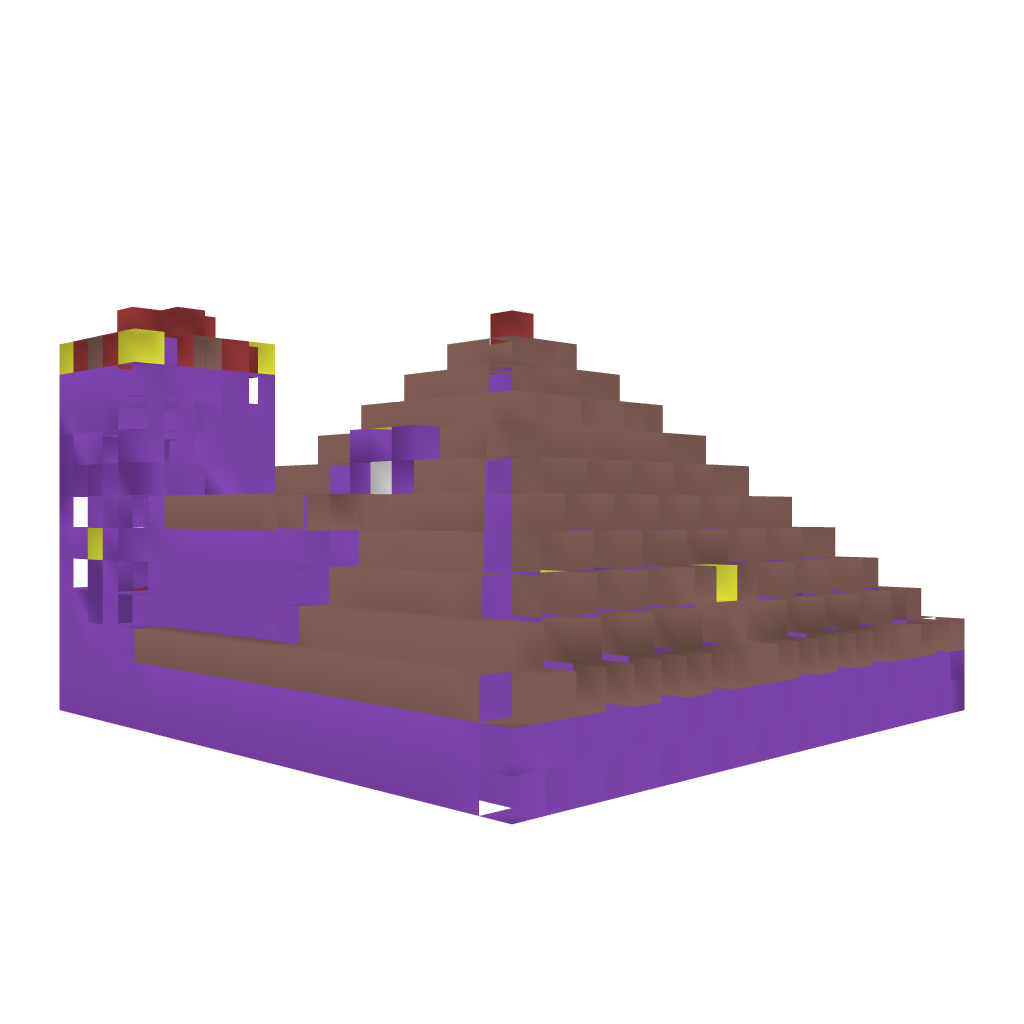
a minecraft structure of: Crypt House good quality